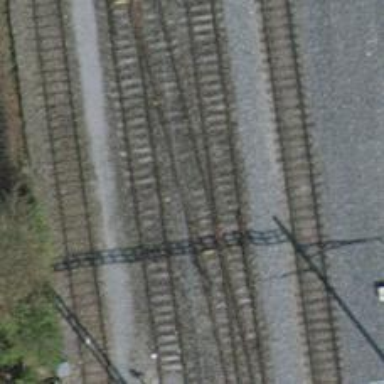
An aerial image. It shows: Single railway spur track.